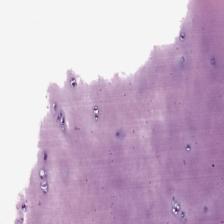
Label: Non-Tumor